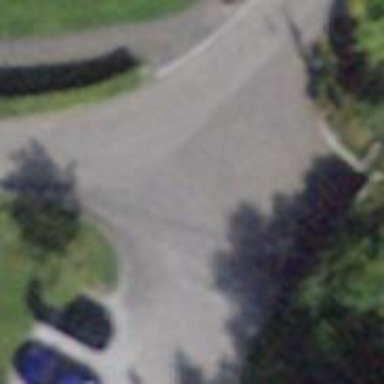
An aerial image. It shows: Parking aisle designated as service road.